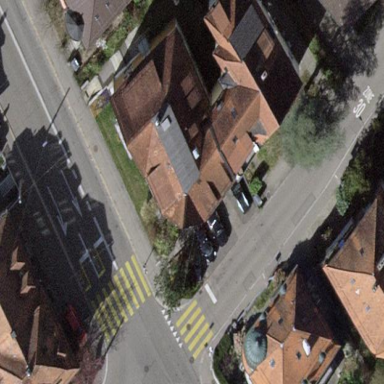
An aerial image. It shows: Building with distinctive mansard roof shape.